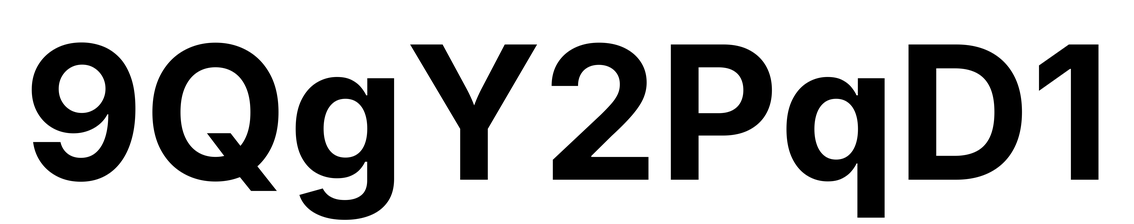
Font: Inter_Bold